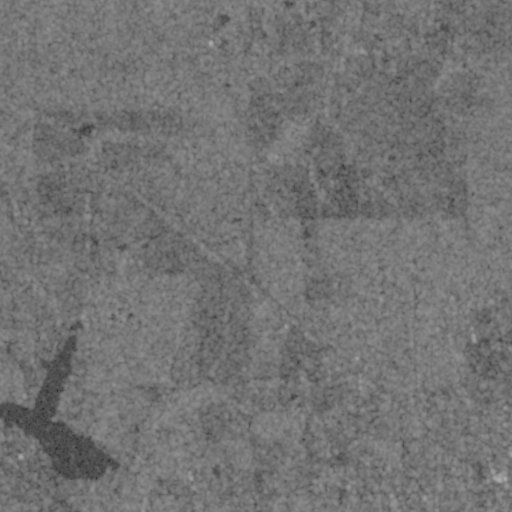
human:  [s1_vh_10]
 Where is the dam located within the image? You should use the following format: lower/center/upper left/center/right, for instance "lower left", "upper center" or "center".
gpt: The dam is located in the lower left of the image.
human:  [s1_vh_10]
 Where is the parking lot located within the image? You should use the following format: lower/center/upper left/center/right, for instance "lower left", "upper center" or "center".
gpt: The parking lot is located in the lower right of the image.
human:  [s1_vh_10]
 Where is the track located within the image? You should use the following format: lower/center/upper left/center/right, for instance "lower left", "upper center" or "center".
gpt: The track is located in the lower right of the image.
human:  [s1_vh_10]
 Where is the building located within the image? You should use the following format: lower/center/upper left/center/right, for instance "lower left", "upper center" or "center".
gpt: The building is located in the lower right of the image.
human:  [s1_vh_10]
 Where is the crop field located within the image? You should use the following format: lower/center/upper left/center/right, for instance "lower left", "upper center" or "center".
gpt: There is no crop field in the image.

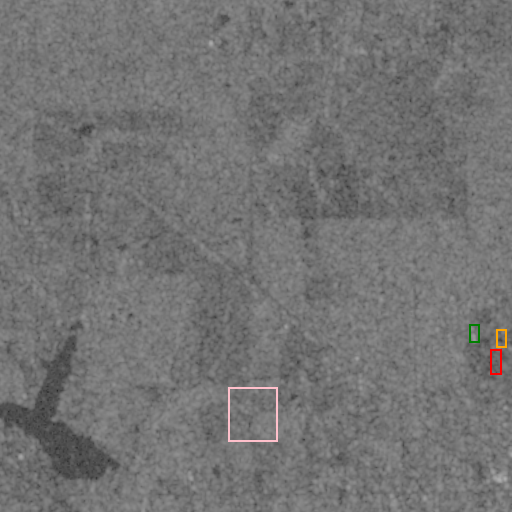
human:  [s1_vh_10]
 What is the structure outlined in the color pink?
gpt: The structure outlined in pink is a park.
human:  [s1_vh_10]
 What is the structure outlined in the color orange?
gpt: The structure outlined in orange is a parking lot.
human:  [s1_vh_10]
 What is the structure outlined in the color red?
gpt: The structure outlined in red is a track.
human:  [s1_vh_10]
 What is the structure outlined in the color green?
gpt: The structure outlined in green is a building.
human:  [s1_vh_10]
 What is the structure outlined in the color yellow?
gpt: There is no yellow outline.